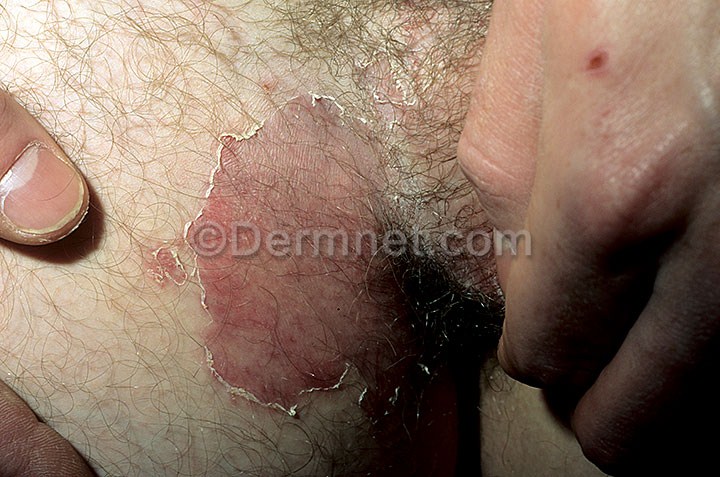
Disease: Tinea Ringworm Candidiasis and other Fungal Infections